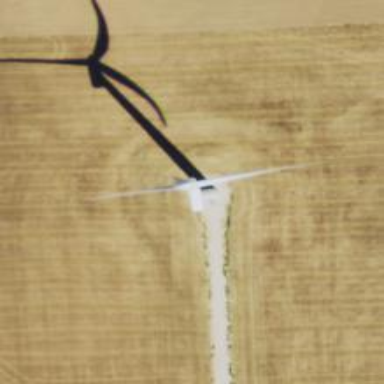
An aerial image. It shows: Wind generator with horizontal axis. The generator is wind turbine.